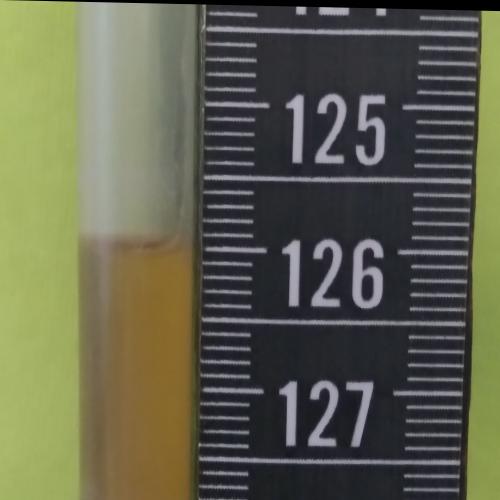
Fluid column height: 126.0 cm